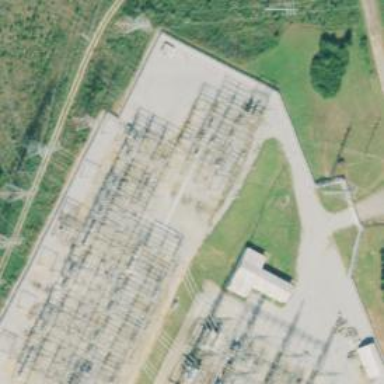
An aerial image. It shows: Switch used for power control.